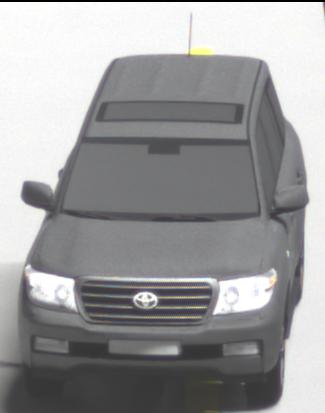
Make: Toyota
Model: Land Cruiser V8 4.7
Detailed model: Land Cruiser V8 (J20)
Model produced from: 2008/03
Model produced until: 2009/11
Doors: 5
Color: gray
Road condition: wet road
Daytime: not specified
Contrast: high contrast